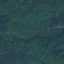
Land use / land cover: Forest